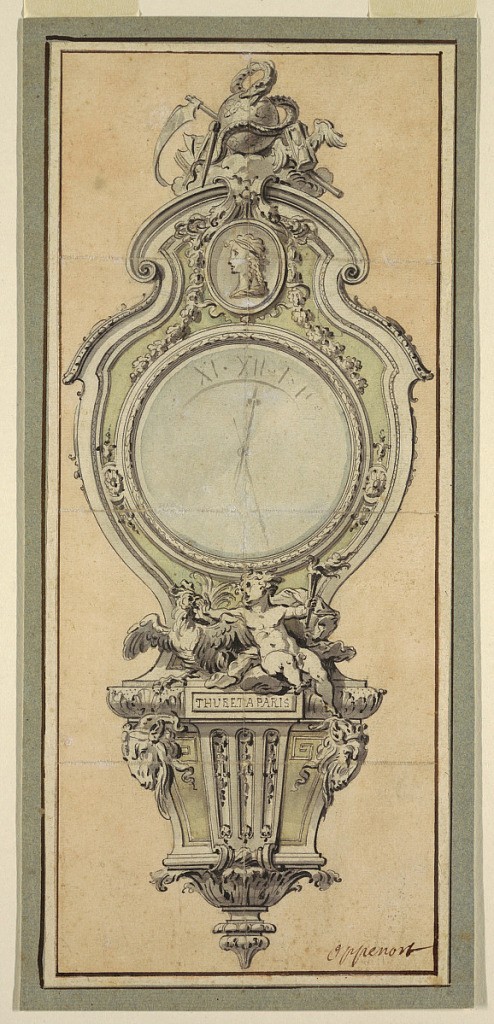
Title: Design for a Cartel Clock Case for J. Thuret, clockmaker to Louis XIV
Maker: Gilles-Marie Oppenord, French, 1672–1742
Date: c.1700
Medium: Pen and black ink, brown ink, brush and watercolor on off-white laid paper, lined
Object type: Drawing
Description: Wall clock with trophy above including a scythe and snake coiled around a globe from which is suspended a bust in profile and an allegorical figure below holding a torche and a cock seated on a bracket decorated with two rams heads on either side.